Question: I am trying to build a custom camera overlay and need to know the height of the black toolbar just above the image preview when taking a photo. Does anyone know this? picture below:

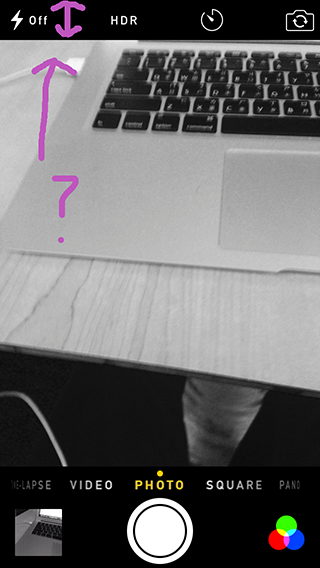
Answer: You can find an answer to your question by logging the view hierarchy of interest.
Make a recursive view logging function, something like...
'''
func logsubviews(view: UIView, indent: Int)->Void {
//indenting
var indent = indent + 1
var indentString = ""
for i in 0..<indent {
indentString = " \(indentString)"
}
//logging
println("\(indentString) \(view)")
for subview in view.subviews {
self.logsubviews(subview as UIView, indent: indent)
}
}
'''
Then log the imagePicker's view hierarchy after you have presented it:
'''
@IBAction func invokeImagePicker(sender: AnyObject) {
let imagePicker = UIImagePickerController()
imagePicker.sourceType = .Camera
imagePicker.delegate = self
self.presentViewController(imagePicker, animated: true, completion:{
()->Void in
self.logsubviews(imagePicker.view, indent: 0)
})
}
'''
You will get a nice printout of the imagePickerController's views and their respective frames.